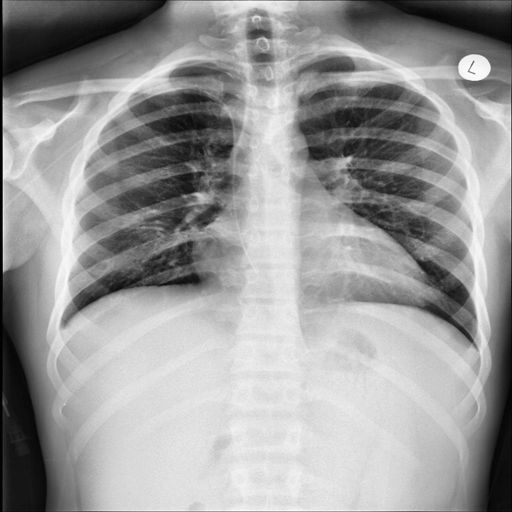
Finding: NORMAL